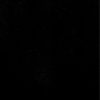
Label: dusty